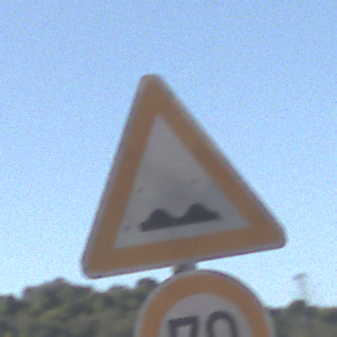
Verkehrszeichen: UnebeneFahrbahn
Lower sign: Geschwindigkeit70
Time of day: MorningAfternoon
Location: Outdoor (Nature)
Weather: Clear
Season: NotSpecified
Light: Natural